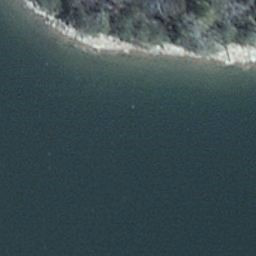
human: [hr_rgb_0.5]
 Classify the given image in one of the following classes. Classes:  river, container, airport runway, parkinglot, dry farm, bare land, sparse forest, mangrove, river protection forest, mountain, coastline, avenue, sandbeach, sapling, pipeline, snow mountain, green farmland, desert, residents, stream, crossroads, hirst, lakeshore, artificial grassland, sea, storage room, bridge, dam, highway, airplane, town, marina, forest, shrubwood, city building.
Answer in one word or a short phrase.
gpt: lakeshore